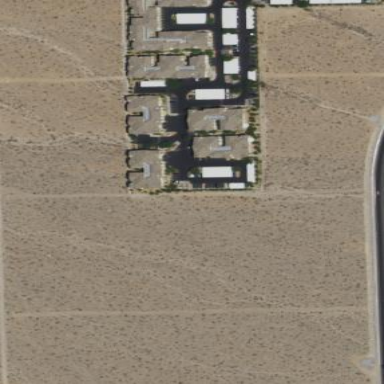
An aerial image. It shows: Residential area consisting of townhomes.